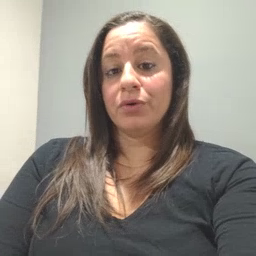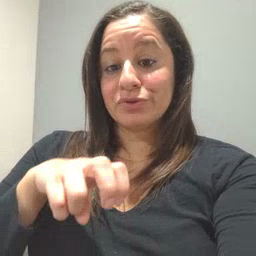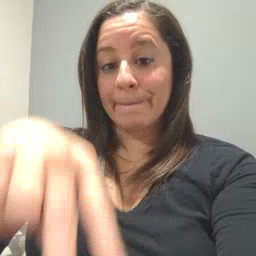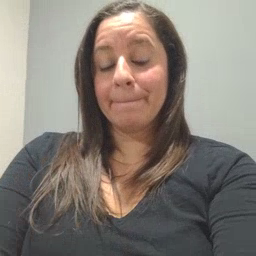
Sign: jump